Question: How do I change the connection string of a linked table in Access 2010? I don't want to do it programmatically but through the interface. When I try to change it via the table's Properties I get the following message:

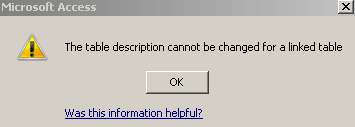
Answer: You can change the connection of one or more linked tables by using the "Linked Table Manager" on the "External Data" tab: